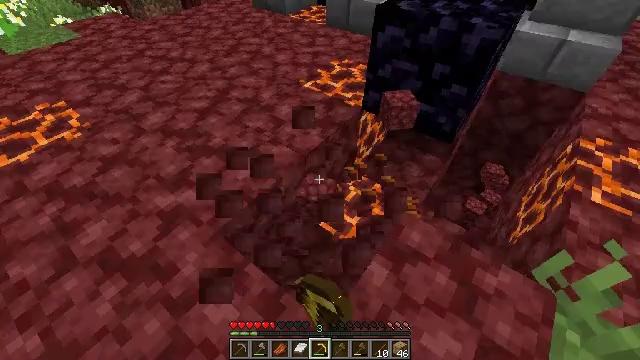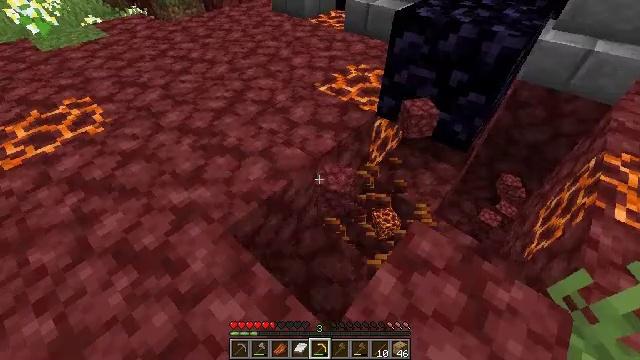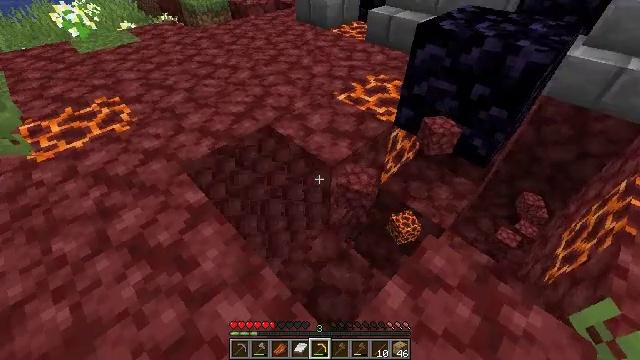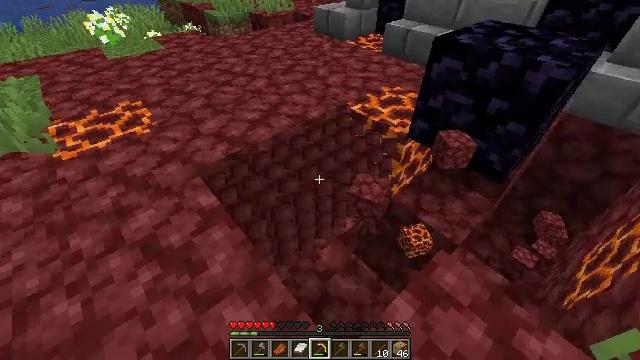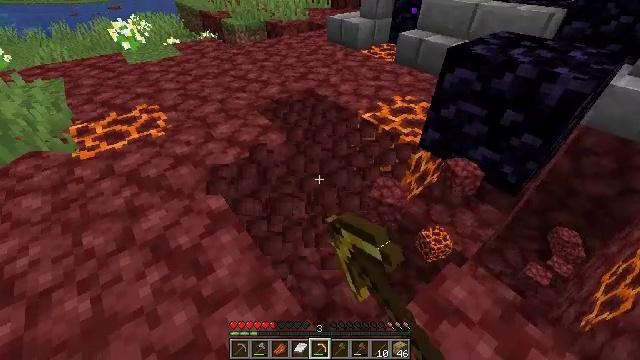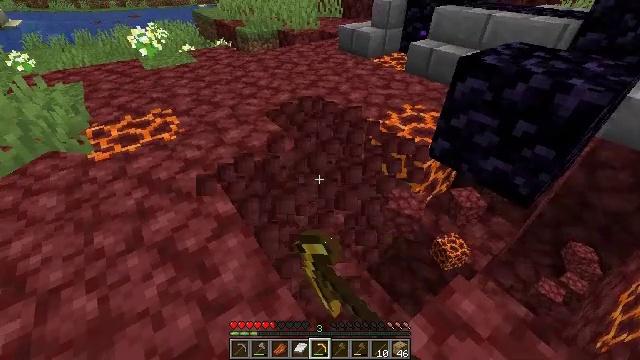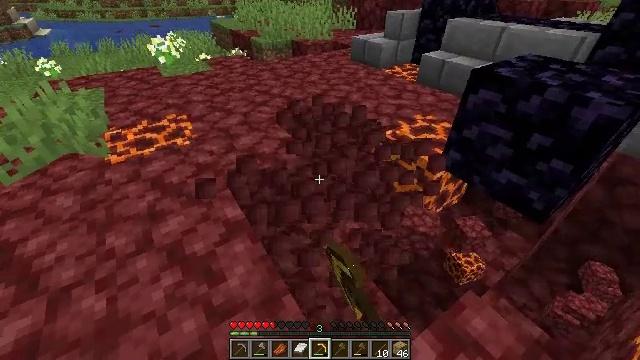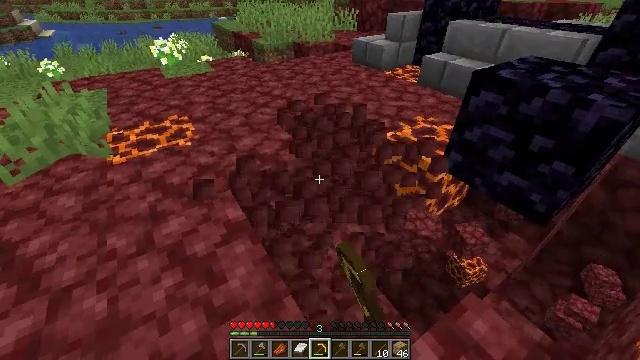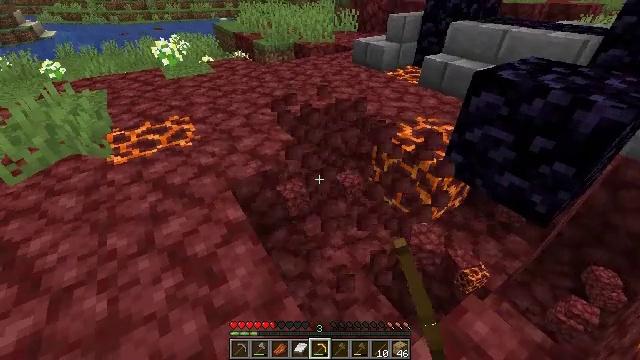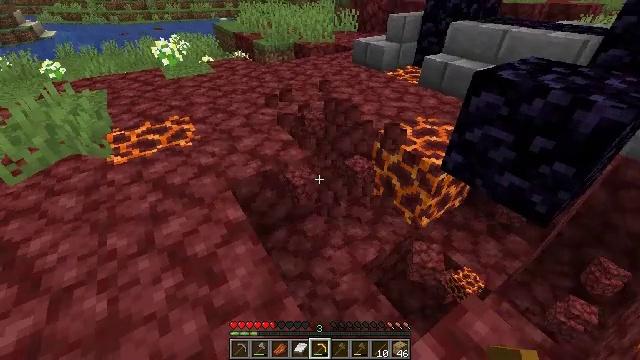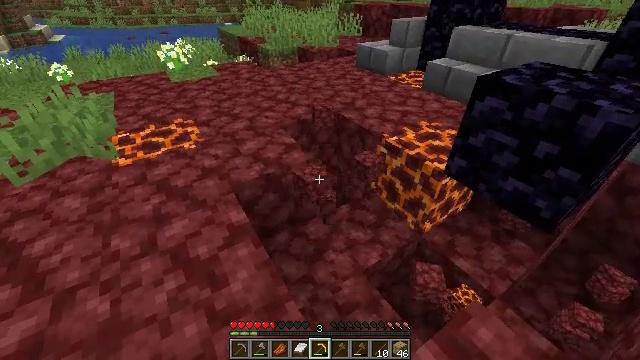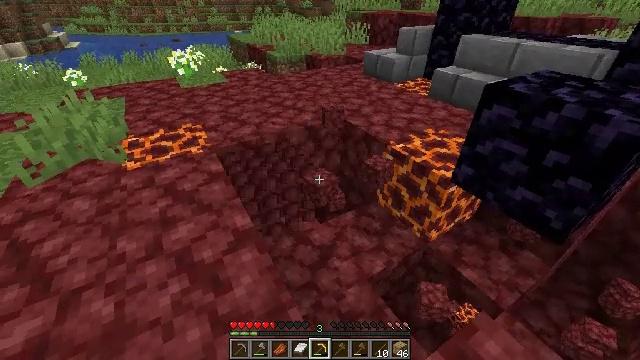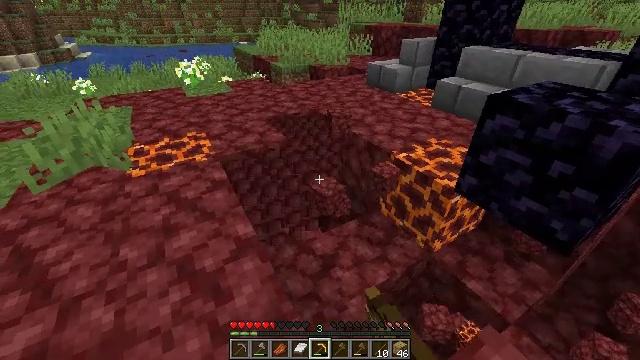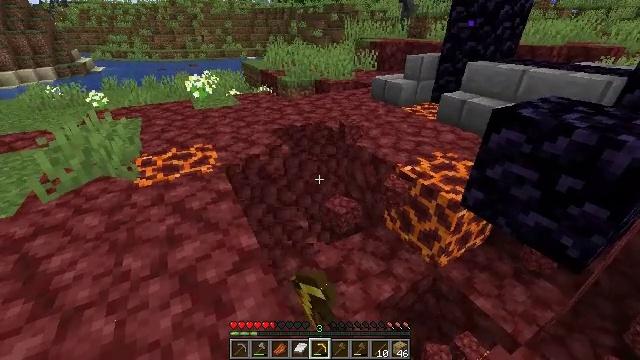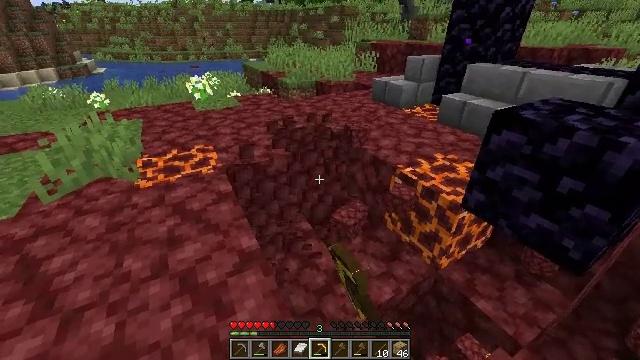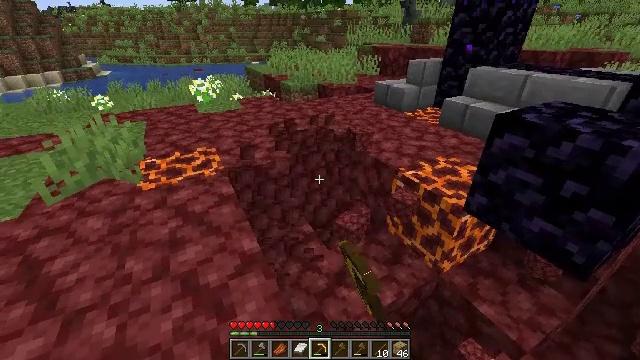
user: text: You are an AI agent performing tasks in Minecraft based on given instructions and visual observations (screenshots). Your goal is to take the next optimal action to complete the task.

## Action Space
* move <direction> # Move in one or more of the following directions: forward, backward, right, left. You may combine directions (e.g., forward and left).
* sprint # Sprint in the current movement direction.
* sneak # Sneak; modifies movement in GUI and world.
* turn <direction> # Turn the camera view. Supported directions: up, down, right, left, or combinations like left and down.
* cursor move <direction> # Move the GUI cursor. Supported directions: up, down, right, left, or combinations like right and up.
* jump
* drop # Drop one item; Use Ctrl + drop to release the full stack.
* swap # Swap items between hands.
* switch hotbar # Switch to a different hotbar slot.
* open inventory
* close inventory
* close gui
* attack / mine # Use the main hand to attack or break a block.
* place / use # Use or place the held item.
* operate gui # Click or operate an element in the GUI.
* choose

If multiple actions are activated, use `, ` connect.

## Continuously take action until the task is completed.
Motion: motion action
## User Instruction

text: Break the netherrack block.
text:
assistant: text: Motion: turn left, attack / mine
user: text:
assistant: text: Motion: turn left and up, attack / mine
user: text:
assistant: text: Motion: turn left and up, attack / mine
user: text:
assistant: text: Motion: turn left and up, attack / mine
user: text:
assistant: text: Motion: turn left and up, attack / mine
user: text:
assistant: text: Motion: turn left and up, attack / mine
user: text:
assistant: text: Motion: attack / mine
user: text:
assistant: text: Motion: attack / mine
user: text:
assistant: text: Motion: attack / mine
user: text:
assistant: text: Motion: attack / mine
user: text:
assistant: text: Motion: turn left and up, attack / mine
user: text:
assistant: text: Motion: turn up, attack / mine
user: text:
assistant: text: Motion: turn left and up, attack / mine
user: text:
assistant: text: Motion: attack / mine
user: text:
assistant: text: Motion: attack / mine
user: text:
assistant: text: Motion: attack / mine
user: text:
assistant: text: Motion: attack / mine
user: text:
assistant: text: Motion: attack / mine
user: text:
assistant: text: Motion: attack / mine
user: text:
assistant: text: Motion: attack / mine
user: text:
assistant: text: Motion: attack / mine
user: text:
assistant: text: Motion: attack / mine
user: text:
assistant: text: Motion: attack / mine
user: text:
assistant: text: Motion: attack / mine
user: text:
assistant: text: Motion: turn left, attack / mine
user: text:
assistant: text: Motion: turn left and down, attack / mine
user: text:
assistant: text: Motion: turn down, attack / mine
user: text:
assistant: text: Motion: turn down, attack / mine
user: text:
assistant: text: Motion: move forward, turn down, attack / mine
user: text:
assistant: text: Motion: move forward, turn left and down, attack / mine